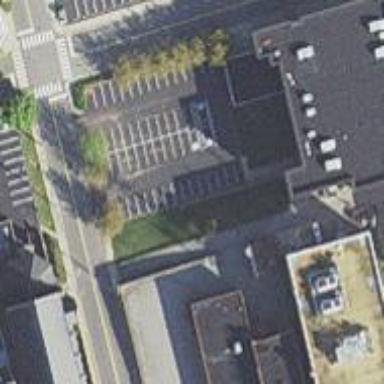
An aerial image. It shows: Parking area with asphalt surface.